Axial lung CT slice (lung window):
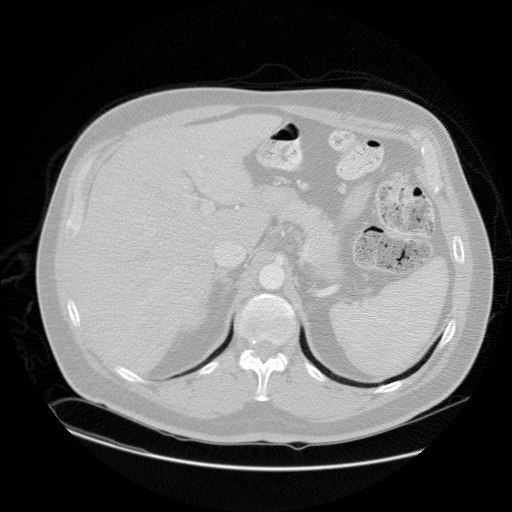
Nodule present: no